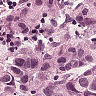
Metastatic tissue present: yes